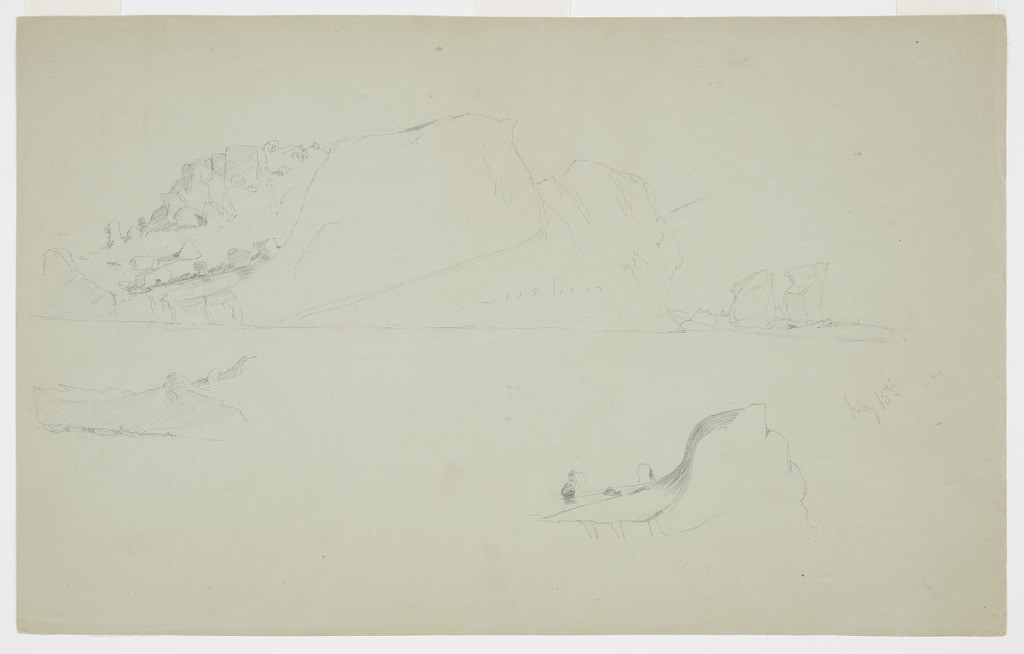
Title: Icebergs near Belle Isle, Canada
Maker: Frederic Edwin Church, American, 1826–1900
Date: July 15, 1859
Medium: Graphite on gray-green wove paper
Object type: Drawing
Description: Seascape sketches showing four views of icebergs near Belle Isle off the coast of Labrador, Canada. A craggy, disintegrating iceberg with a field of broken or collapsed ice stretches across the composition's upper half, with other smaller, fractured bergs beside it at right. At center left, the sheer, vertical edge of another iceberg is visible, while at lower right, the detail of a sloping portion of an iceberg that resembles a slide is included.